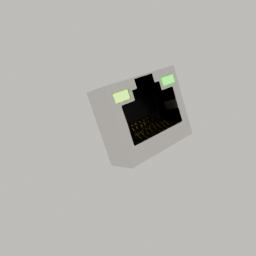
Label: electronics